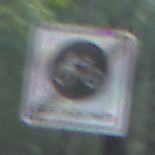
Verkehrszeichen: EndeFahrradstrasse
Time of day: SunriseSunset
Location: Outdoor (Nature)
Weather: NotSpecified
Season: Autumn
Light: Natural